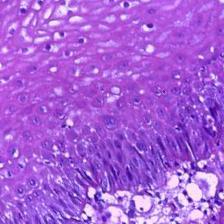
Diagnosis: Normal